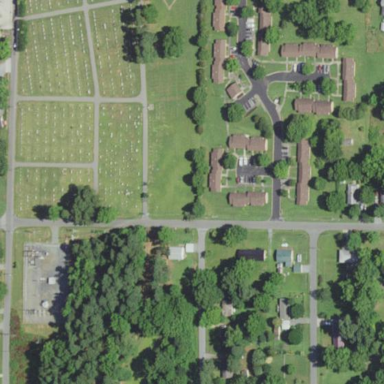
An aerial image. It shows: Cemetery.